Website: walmart
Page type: customer-info-address
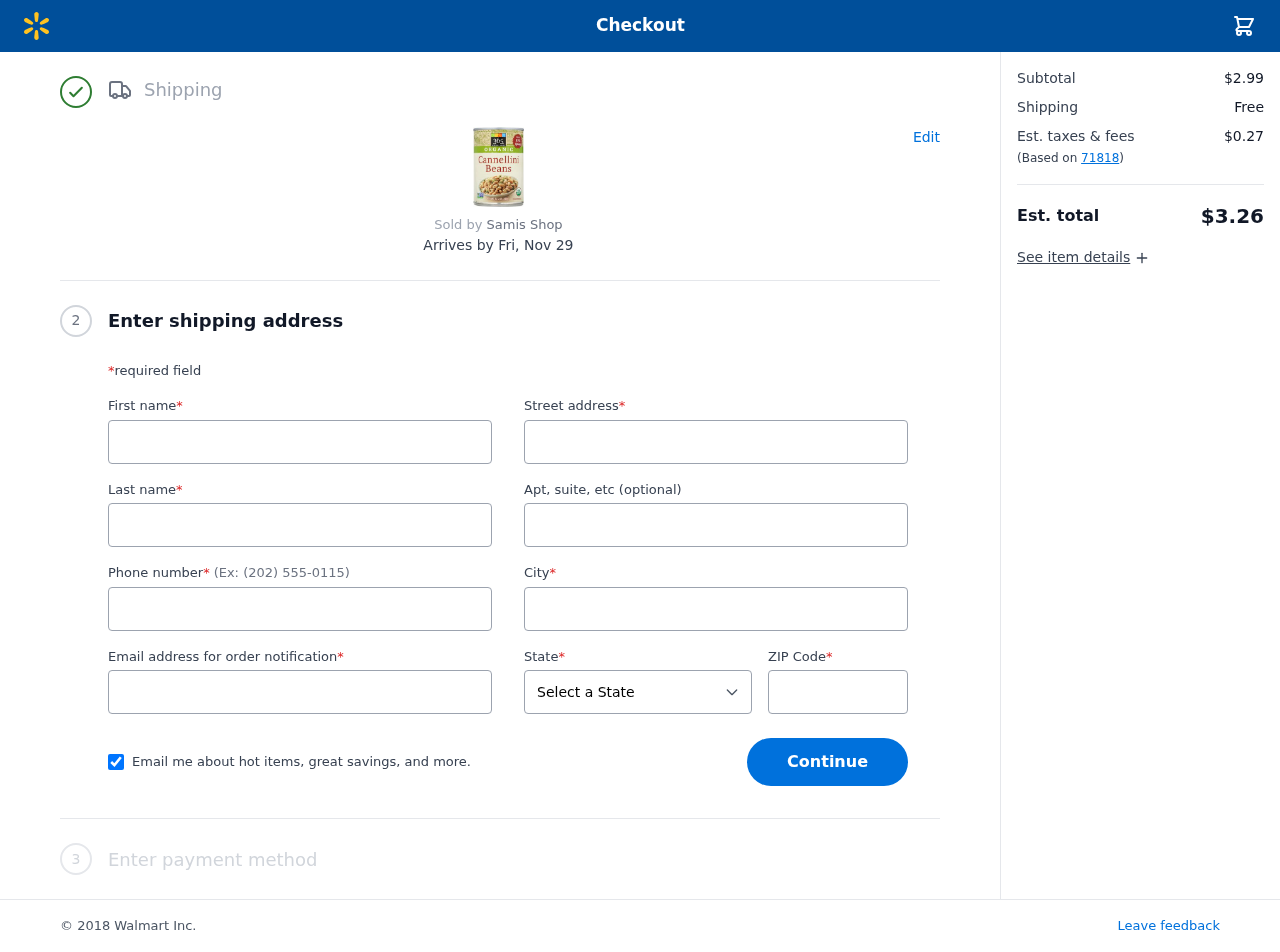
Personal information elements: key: PII_CITY
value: South Richard
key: PII_EMAIL
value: paul.chung@gmail.com
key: PII_FIRSTNAME
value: Paul
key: PII_LASTNAME
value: Chung
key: PII_PHONE
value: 5775310717
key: PII_POSTCODE
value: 71818
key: PII_STATE
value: GU
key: PII_STREET
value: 69459 Jean Inlet
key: PII_STREET2
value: Suite 694
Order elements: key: ORDER_DELIVERY_DATE
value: Fri, Nov 29
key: ORDER_SUBTOTAL
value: $2.99
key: ORDER_SHIPPING_COST
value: Free
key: ORDER_TAX
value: $0.27
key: ORDER_TOTAL
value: $3.26